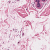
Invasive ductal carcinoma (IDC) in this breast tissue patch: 0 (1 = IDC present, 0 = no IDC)